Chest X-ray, AP view. Patient: 27 years old, sex F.
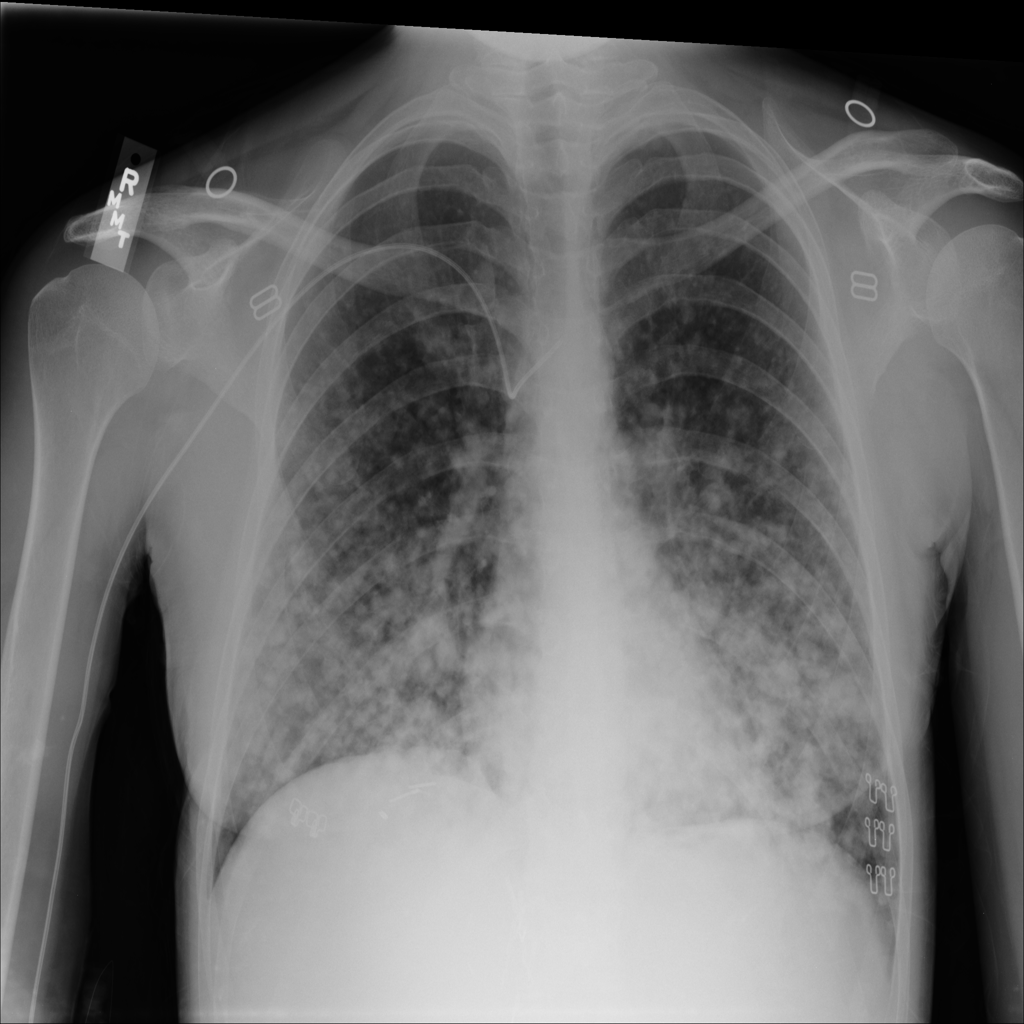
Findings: No Finding